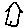
Label: house